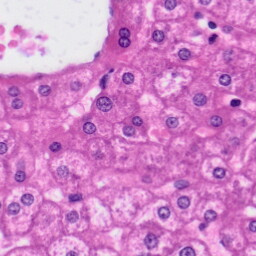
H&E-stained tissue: Liver